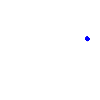
Particle: electron